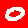
Digit: 0